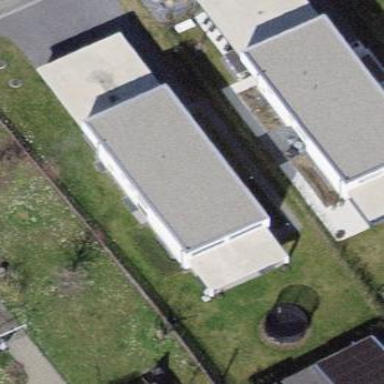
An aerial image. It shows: Building.